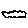
Label: cloud